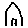
Label: house